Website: macys
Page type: customer-info-address
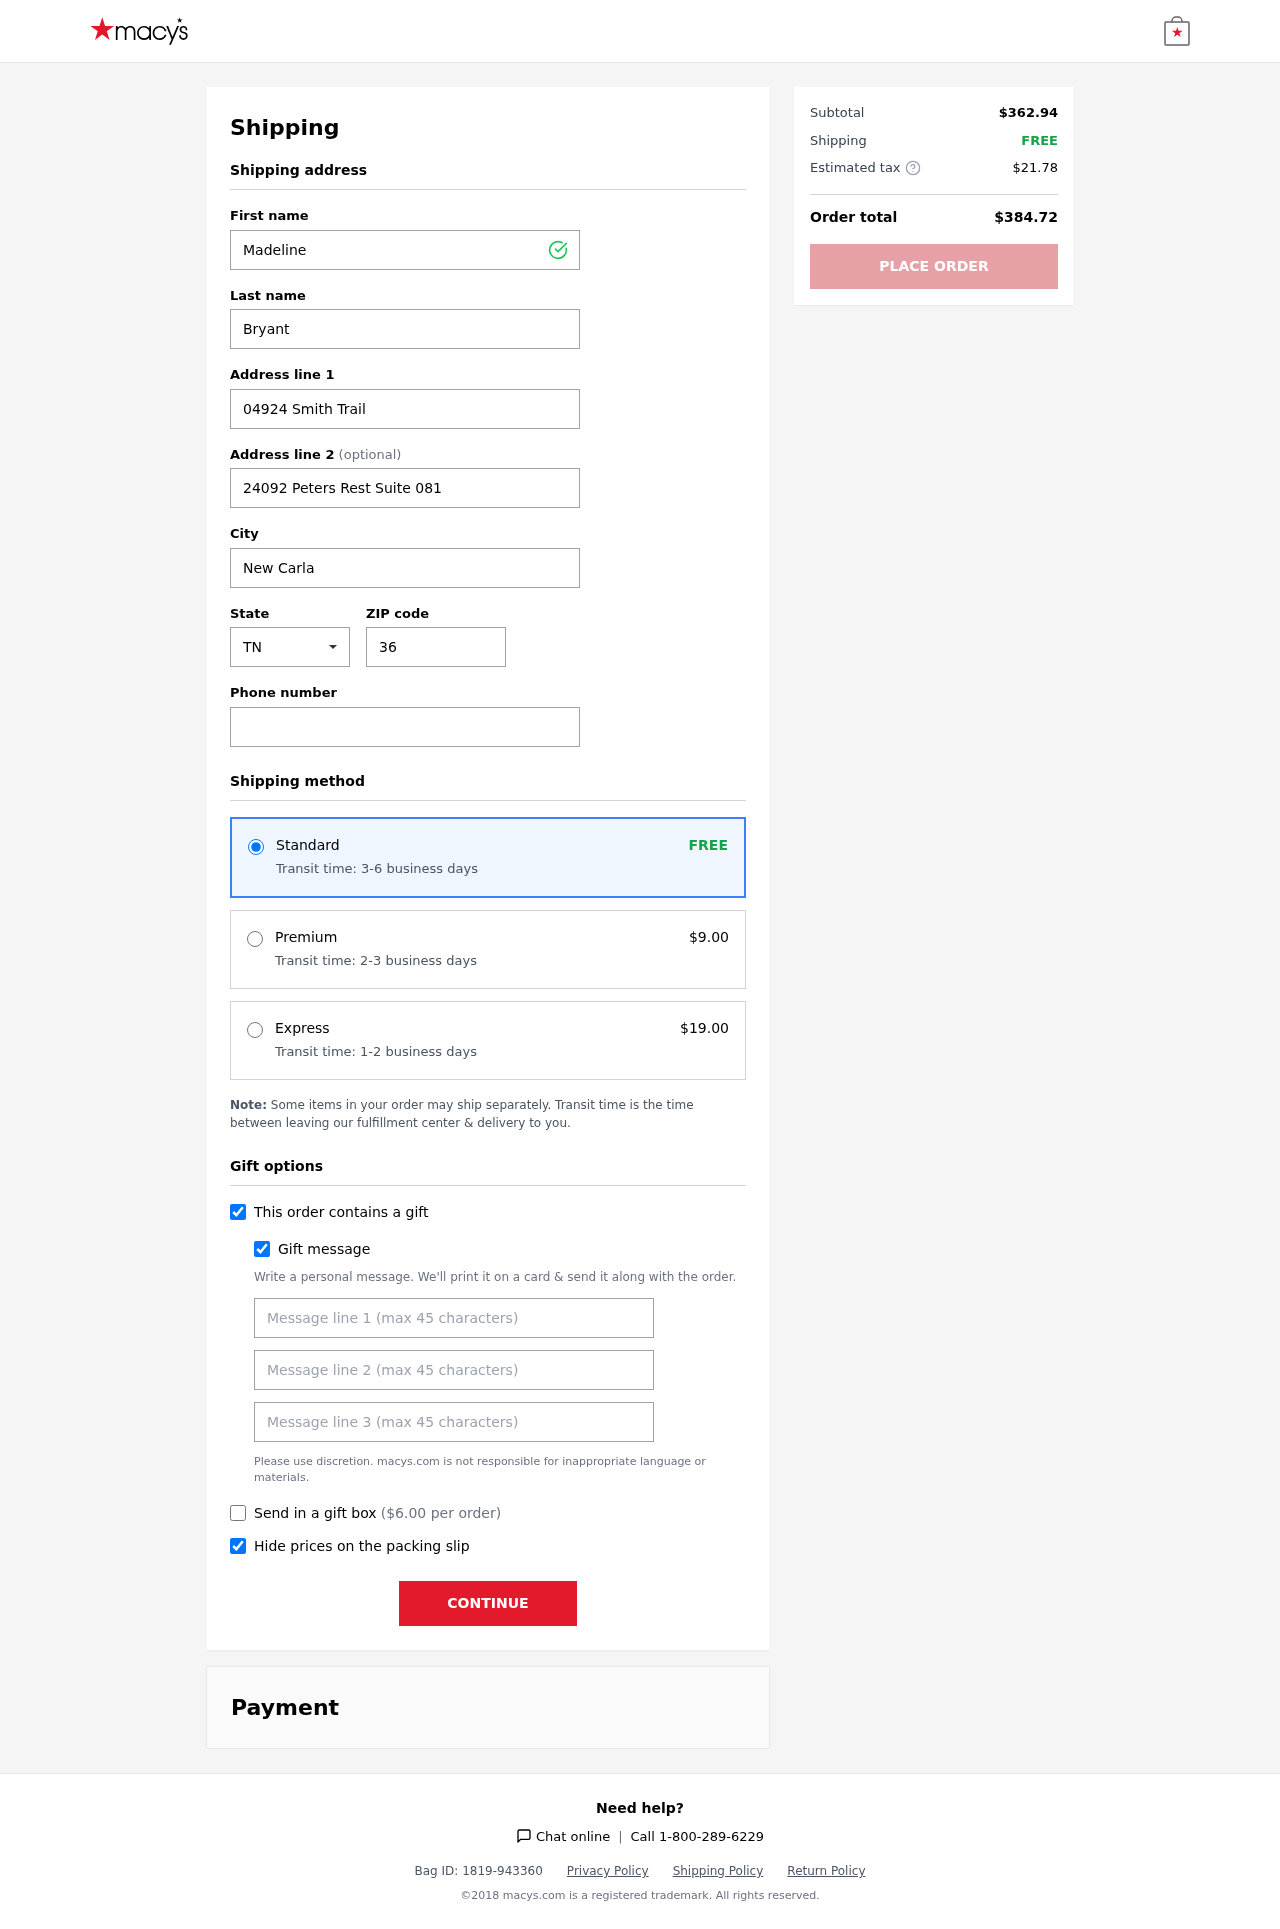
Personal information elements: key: PII_CITY
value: New Carla
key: PII_FIRSTNAME
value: Madeline
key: PII_GIFT_MESSAGE
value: Hey Michael, I thought you’d enjoy these new sandals for those sunny days ahead! Can’t wait to see you rock them on our next outing. Hope they bring a little extra joy to your summer!  Madeline
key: PII_LASTNAME
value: Bryant
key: PII_PHONE
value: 7595416465
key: PII_POSTCODE
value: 36499
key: PII_STATE_ABBR
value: TN
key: PII_STREET
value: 04924 Smith Trail
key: PII_STREET2
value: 24092 Peters Rest Suite 081
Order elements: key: ORDER_SHIPPING_STANDARD
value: FREE
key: ORDER_SHIPPING_STANDARD_TIME
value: Transit time: 3-6 business days
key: ORDER_SHIPPING_PREMIUM
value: $9.00
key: ORDER_SHIPPING_PREMIUM_TIME
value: Transit time: 2-3 business days
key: ORDER_SHIPPING_EXPRESS
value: $19.00
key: ORDER_SHIPPING_EXPRESS_TIME
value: Transit time: 1-2 business days
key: ORDER_GIFT_BOX_FEE
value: $6.00
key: ORDER_SUBTOTAL
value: $362.94
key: ORDER_SHIPPING_COST
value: FREE
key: ORDER_TAX
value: $21.78
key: ORDER_TOTAL
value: $384.72